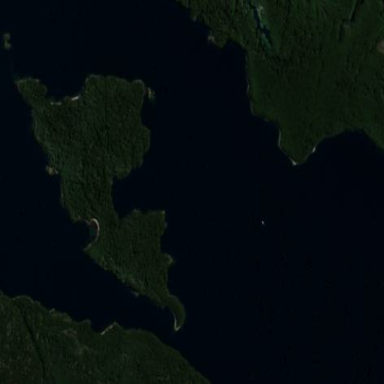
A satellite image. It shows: Image showing island.